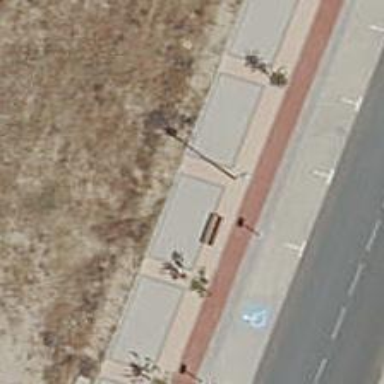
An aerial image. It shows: Bench for seating.